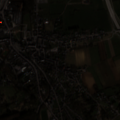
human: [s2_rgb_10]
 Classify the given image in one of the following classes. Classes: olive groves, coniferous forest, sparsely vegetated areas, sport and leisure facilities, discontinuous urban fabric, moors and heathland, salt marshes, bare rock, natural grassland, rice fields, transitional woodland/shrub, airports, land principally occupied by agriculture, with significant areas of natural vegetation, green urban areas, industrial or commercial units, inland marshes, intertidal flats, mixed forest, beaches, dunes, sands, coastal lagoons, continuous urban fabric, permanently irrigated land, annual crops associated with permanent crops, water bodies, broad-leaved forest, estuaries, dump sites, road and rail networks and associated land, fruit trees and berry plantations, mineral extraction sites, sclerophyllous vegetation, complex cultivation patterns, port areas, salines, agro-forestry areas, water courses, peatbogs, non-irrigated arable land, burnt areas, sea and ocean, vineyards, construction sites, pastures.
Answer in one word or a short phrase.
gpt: discontinuous urban fabric, industrial or commercial units, pastures, complex cultivation patterns, land principally occupied by agriculture, with significant areas of natural vegetation